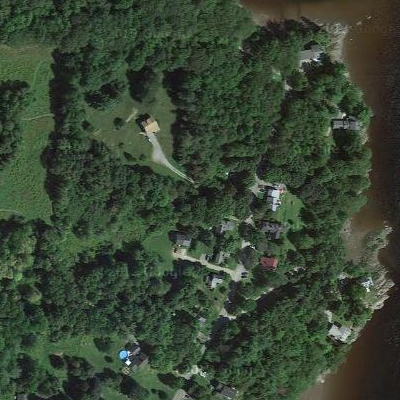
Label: eForest